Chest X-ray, PA view. Patient: 33 years old, sex M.
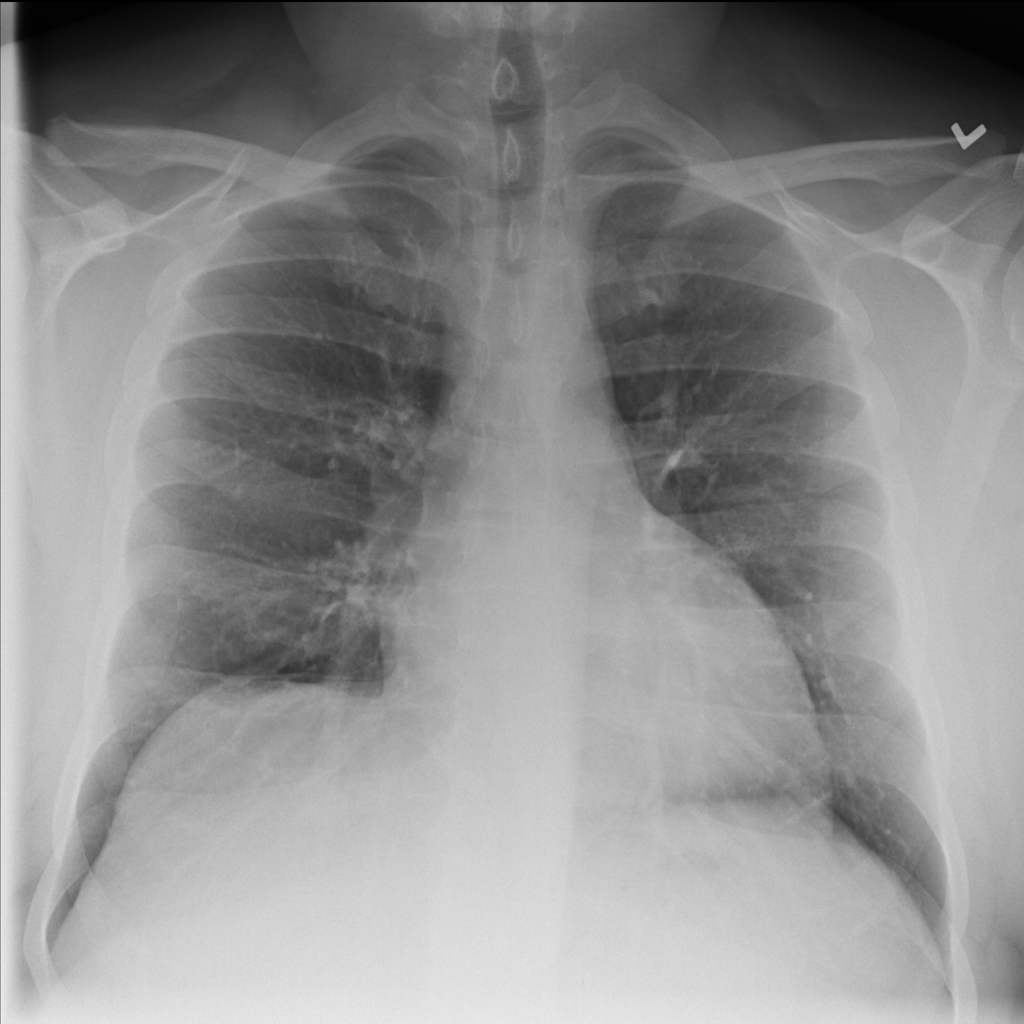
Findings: Infiltration